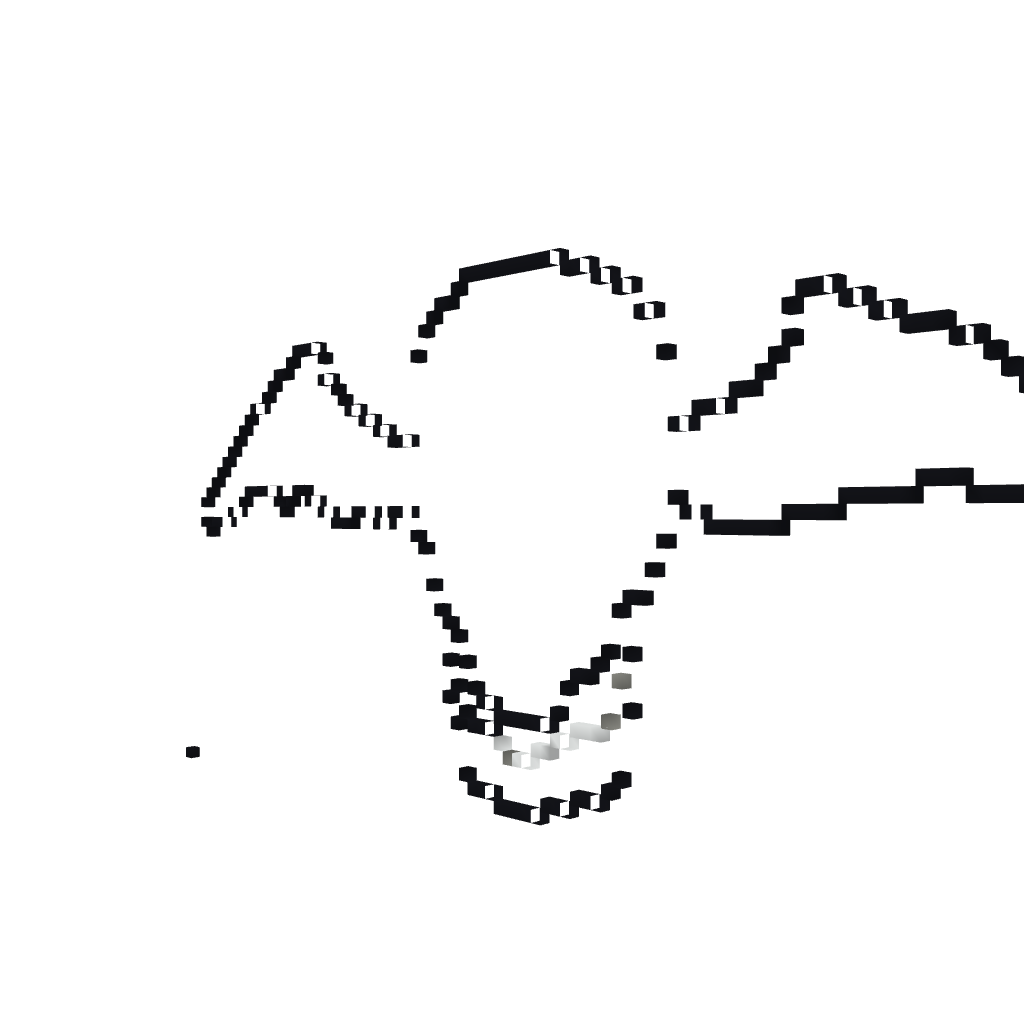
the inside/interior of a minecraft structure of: Avenged Sevenfold Logo - By Cybersneeze